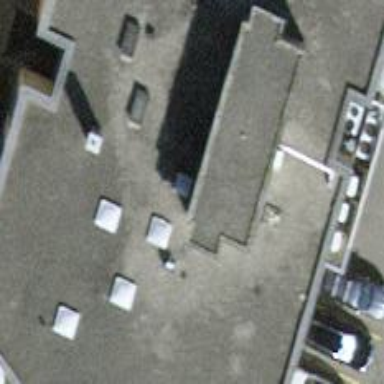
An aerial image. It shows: Office building.